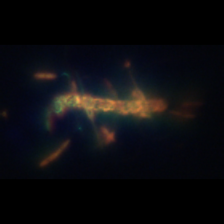
Taxon: Diatom_aggregate
Group: Diatoms